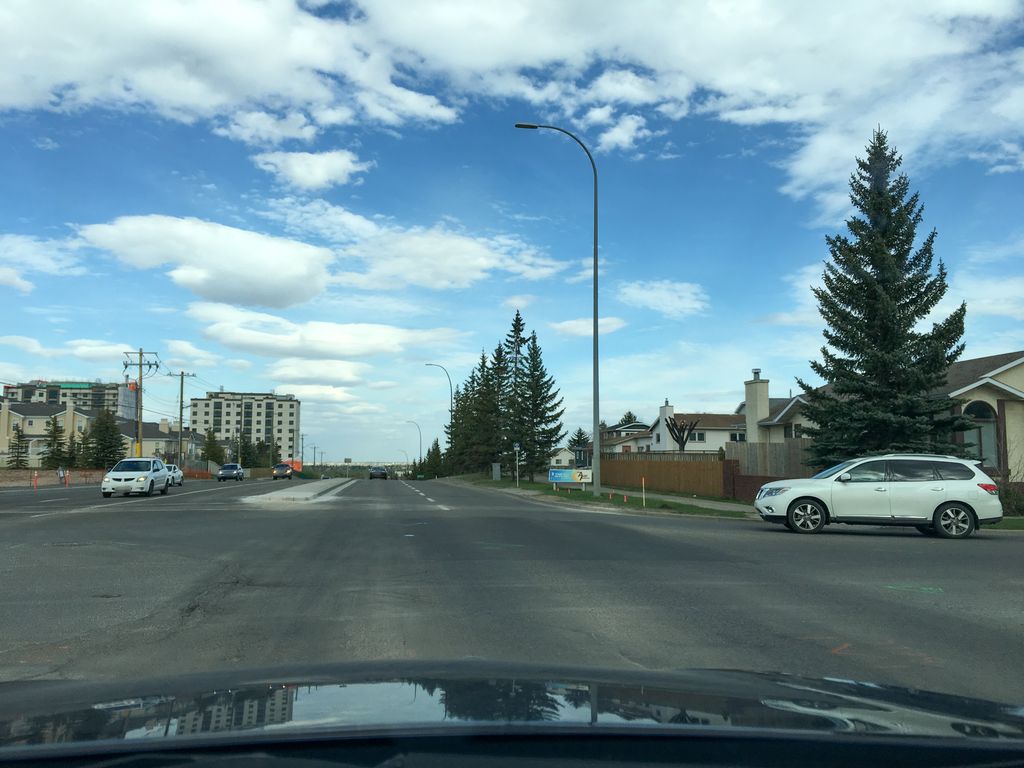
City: calgary